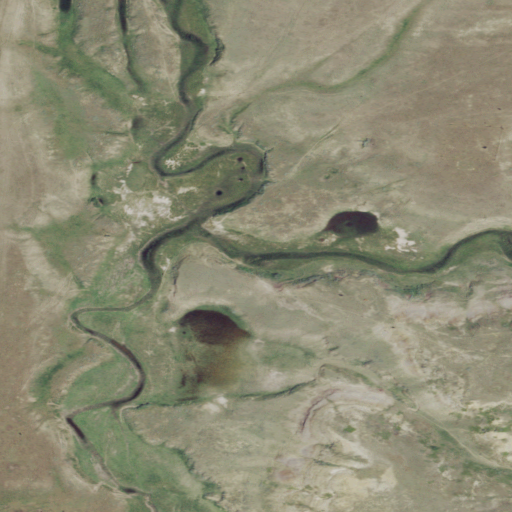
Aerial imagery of valley in Montana named Roald Coulee containing herbaceous wetlands, grassland, shrub, and cultivated crops